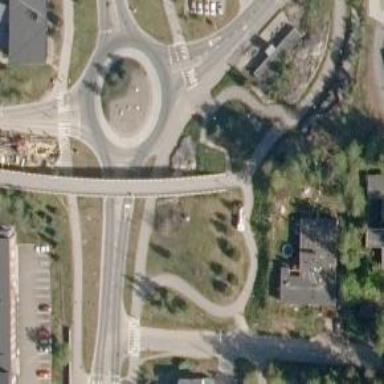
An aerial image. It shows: Tertiary road with asphalt surface leading to roundabout.